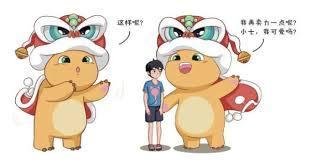
Label: nailong